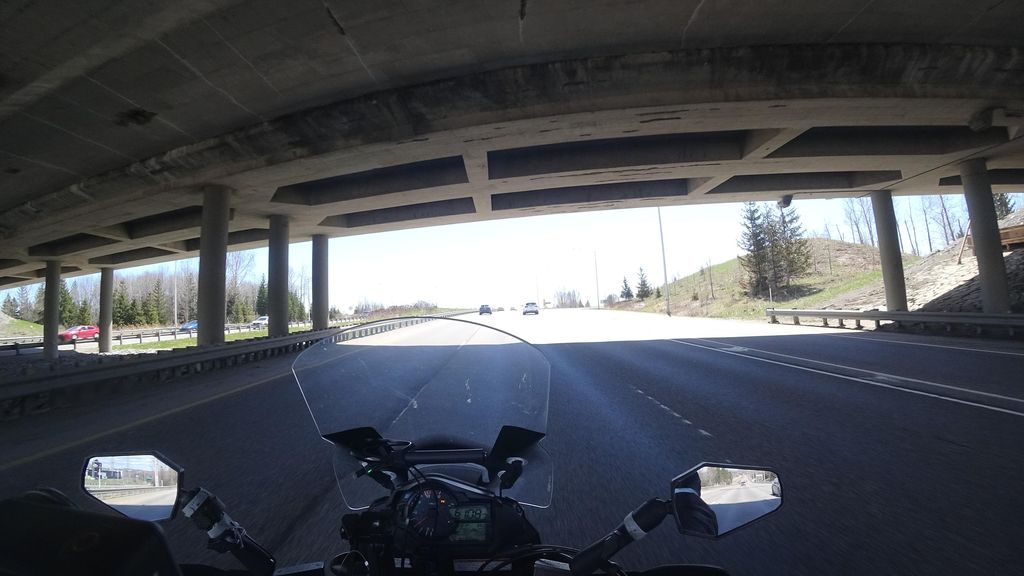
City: quebec_city